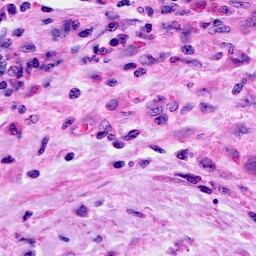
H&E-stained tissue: Cervix